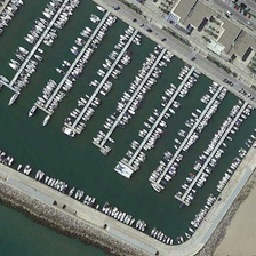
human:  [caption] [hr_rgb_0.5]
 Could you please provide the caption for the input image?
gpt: There are many big trees planted on the road.

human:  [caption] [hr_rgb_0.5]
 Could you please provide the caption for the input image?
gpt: Many tall trees were planted on the road.

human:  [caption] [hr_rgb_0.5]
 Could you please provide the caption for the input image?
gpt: Many tall trees have been planted on the road.

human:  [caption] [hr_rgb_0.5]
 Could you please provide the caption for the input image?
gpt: There are many tall trees on the road.

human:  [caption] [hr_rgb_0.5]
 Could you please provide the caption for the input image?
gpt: There are many big trees planted on the road.